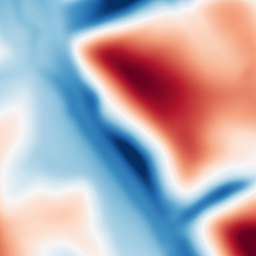
Category: multiscale
Decomposition family: dog
Decomposition parameters: sigma_low: 5
sigma_high: 50
Upsampling method: sinc_blackman
Upsampling parameters: scale: 2
kernel_size: 8
Upsampling scale: 2